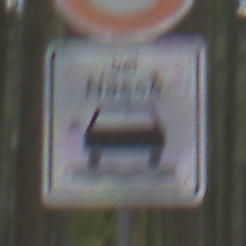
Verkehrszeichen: BeiNaesse
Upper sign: Geschwindigkeit100
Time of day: Midday
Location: Outdoor (Nature)
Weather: Overcast
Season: NotSpecified
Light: Natural